Question:
If you look at the screenshot, i need the 'title', 'subtitle' and 'social media icons' on the same line , so i float the 'title' to left and float the 'social media icons' to right because i want them to be on the extreme right end, but when i give it a float of right, it spoils the alignment of the navigation menu ( circled red ) which is supposed to be below and takes it to the top. Any solutions for this?
The following is my html5 code
'''
<!DOCTYPE html>
<html lang = "en">
<head>
<meta charset = "utf-8" />
<link href = "css/style.css" rel = "stylesheet" />
<title>Test</title>
</head>
<body>
<div id = "container">
<header>
<div id = "title">Test title</div>
<div id = "subtitle">test subtitle</div>
<div id = "socialmedia">
<ul id = "socialicons">
<li>facebook</li>
<li>twitter</li>
<li>linkedin</li>
</ul>
</div>
</header>
<nav>
<ul id = "mainmenu">
<li>About Me</li>
<li>My Portfolio</li>
<li>Services Offered</li>
</ul>
</nav>
</div>
</body>
</html>
'''
and this the css code
'''
#header{
height: 1000px;
}
#title{
float: left;
padding: 10px;
}
#subtitle{
float: left;
padding: 10px;
}
#socialicons{
padding: 10px;
float: right;
}
#socialicons li{
list-style-type: none;
display: inline;
}
#mainmenu li{
list-style-type: none;
display: inline;
}
'''
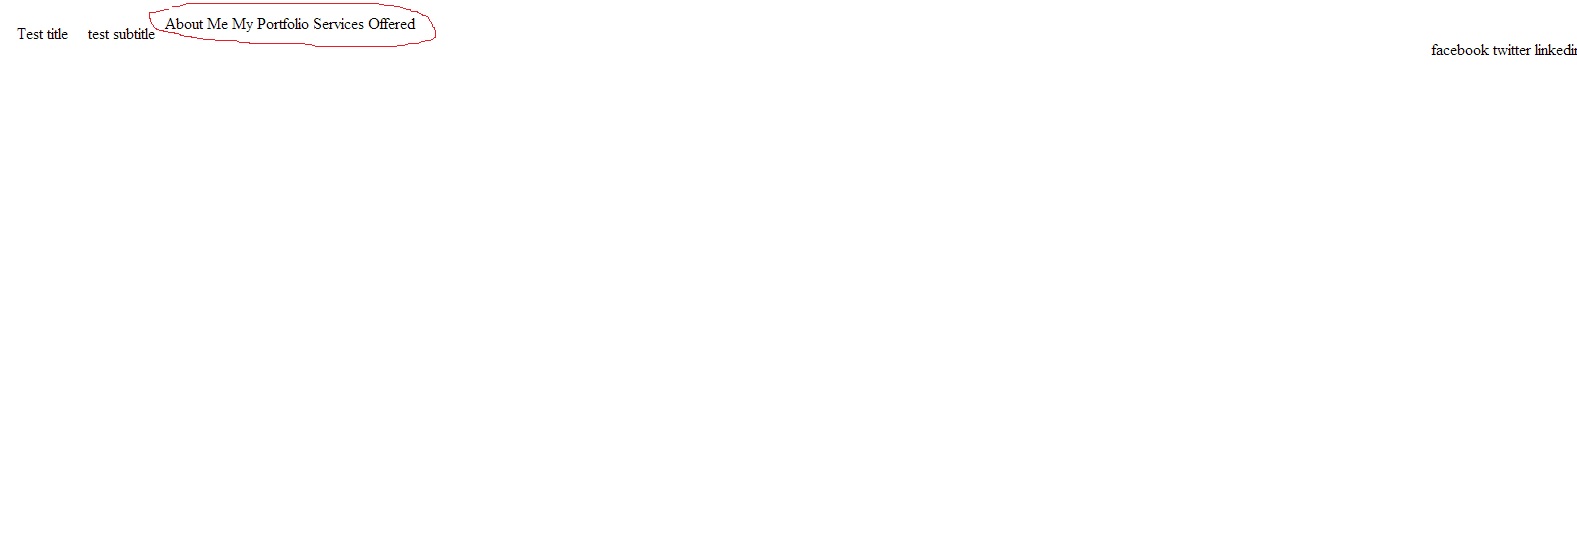
Answer: Your 'header' contains only floated elements. Its 'height' is '0px'. The 'nav' is just under this 0px header.
So, two ways to solve this :
1/ giving a fixed height to your header.
2/ using a clearfix. The best one is this <URL>.
'''
cf:before,
.cf:after {
content: " "; /* 1 */
display: table; /* 2 */
}
.cf:after {
clear: both;
}
/**
* For IE 6/7 only
* Include this rule to trigger hasLayout and contain floats.
*/
.cf {
*zoom: 1;
}
'''
Just add a '.cf' class to your 'header', it'll do the work.